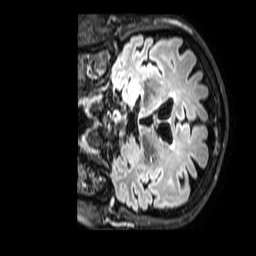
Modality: FLAIR
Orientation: coronal
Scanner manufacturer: philips
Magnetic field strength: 3 T
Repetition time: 4.8 s
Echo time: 0.2795 s